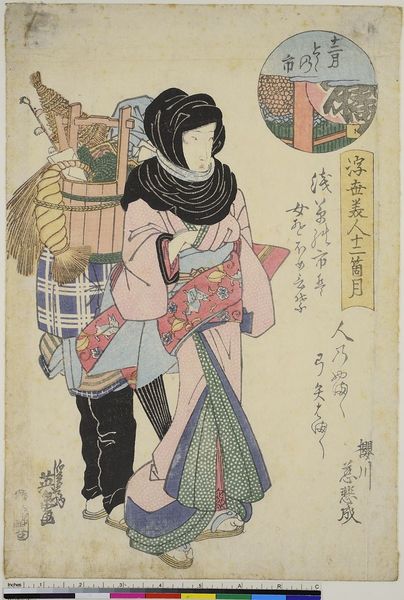
Titel: Der 12. Monat: Jahrmarkt, aus der Serie: Die zwölf Monate der Schönheiten der fließenden Welt
Künstler: Keisai Eisen
Standort: Hamburg
Institution: Museum für Kunst und Gewerbe Hamburg
Schlagwörter: blau, mann, frau, schwarz, zeichen, dame, rose, rot, diener, tragen, rosa, kreis, kopfbedeckung, holzschnitt, schrift, japanisch, asien, druckgraphik, druckgrafik, tracht, zeit, eimer, träger, farbholzschnitt, kimono, shrift, volkstracht, edo, reproduktionen, druckerzeugnisse